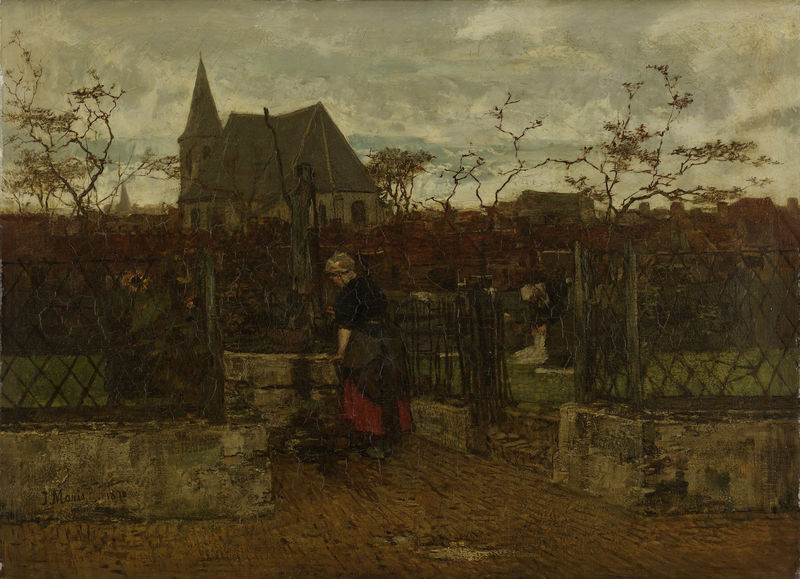
Titel: Een bleekveld
Künstler: Jacob Maris
Standort: Amsterdam
Institution: Rijksmuseum
Schlagwörter: baum, dunkel, gemälde, himmel, wasser, wolken, bäume, mädchen, stadt, wäsche, blume, blumen, braun, frau, dach, haus, rot, weg, wiese, wolke, zaun, rock, öl, dämmerung, gitter, kirche, land, figur, brunnen, turm, garten, skulptur, bewölkt, schürze, magd, dorf, mauer, herbst, ölgemälde, kopftuch, waschen, siedlung, wäscherin